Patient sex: M
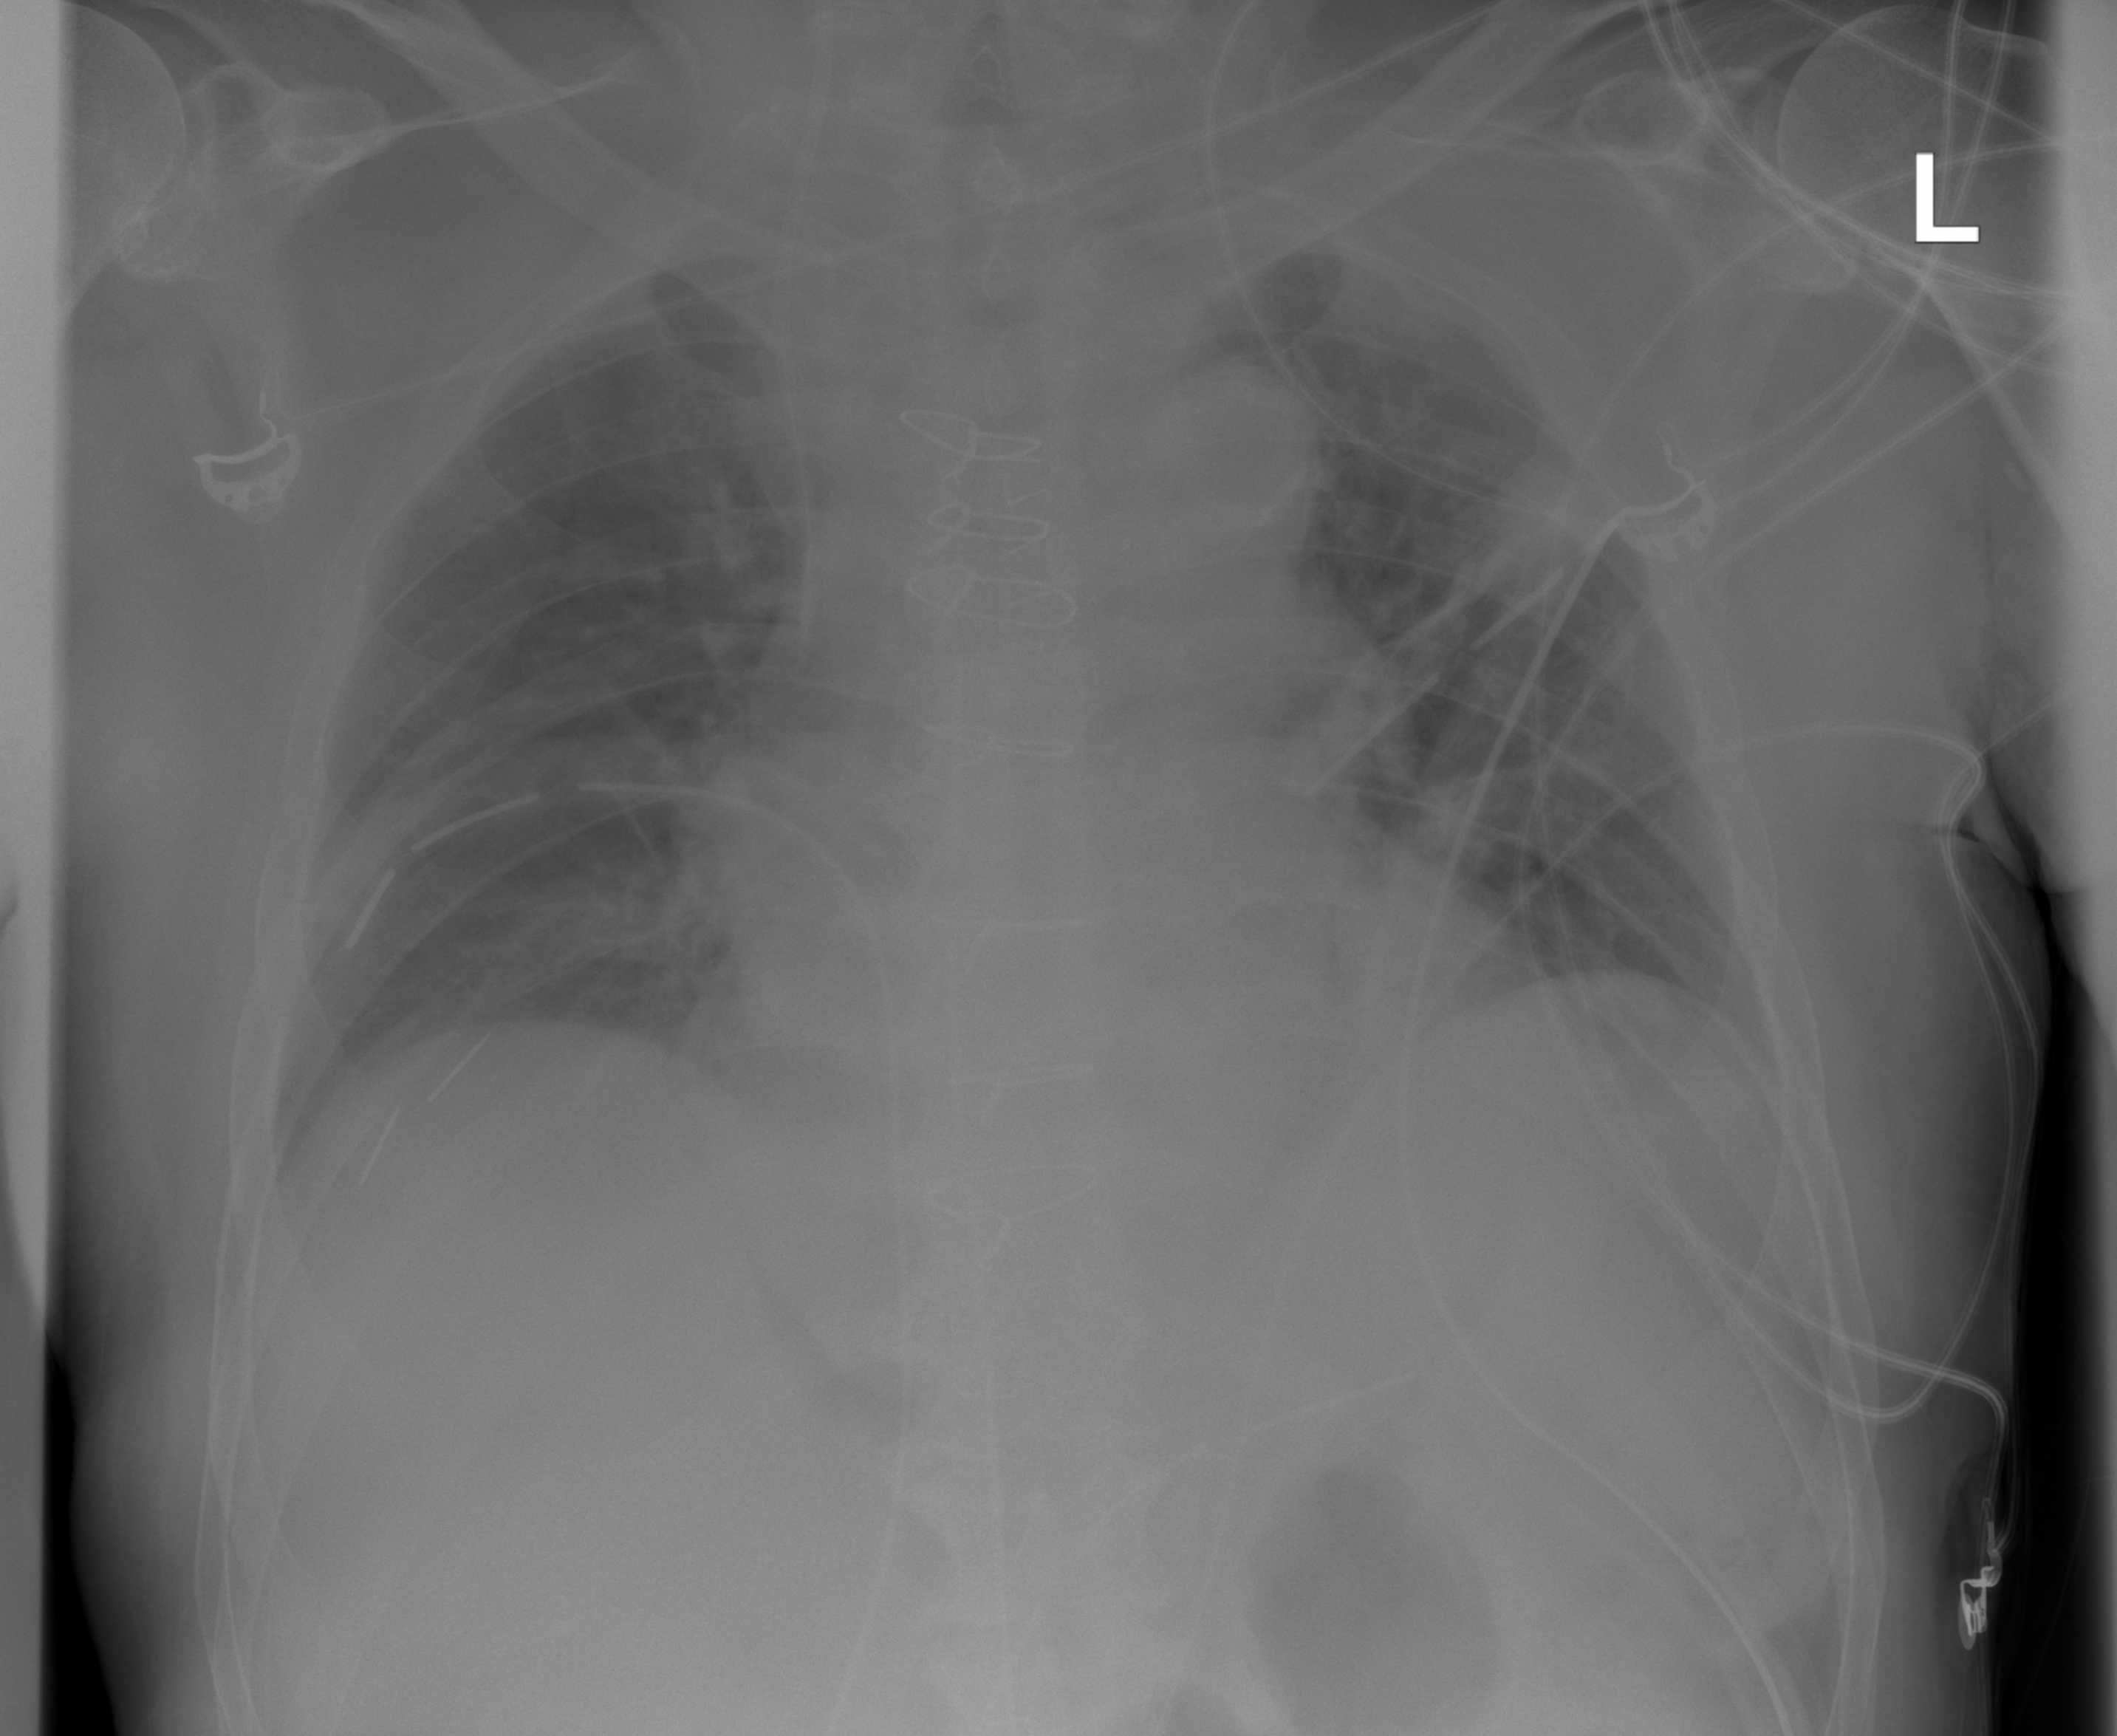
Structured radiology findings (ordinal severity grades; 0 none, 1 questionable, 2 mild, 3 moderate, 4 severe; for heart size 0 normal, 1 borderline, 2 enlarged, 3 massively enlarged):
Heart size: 2
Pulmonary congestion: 2
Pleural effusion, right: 0
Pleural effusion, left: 1
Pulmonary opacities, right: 2
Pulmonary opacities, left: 2
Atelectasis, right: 0
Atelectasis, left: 0